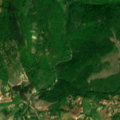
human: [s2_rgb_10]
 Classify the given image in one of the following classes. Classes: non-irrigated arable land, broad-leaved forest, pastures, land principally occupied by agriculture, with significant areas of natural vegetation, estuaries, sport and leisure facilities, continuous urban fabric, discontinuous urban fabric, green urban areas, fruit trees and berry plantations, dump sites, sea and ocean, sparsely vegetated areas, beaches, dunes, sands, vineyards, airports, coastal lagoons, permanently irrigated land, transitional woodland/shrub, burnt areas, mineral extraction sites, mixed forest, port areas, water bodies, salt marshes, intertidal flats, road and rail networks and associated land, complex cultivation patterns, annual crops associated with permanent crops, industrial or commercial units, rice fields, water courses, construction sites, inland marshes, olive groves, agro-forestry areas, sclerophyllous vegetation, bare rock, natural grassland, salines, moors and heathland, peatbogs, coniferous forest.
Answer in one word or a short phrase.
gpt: pastures, complex cultivation patterns, land principally occupied by agriculture, with significant areas of natural vegetation, broad-leaved forest, transitional woodland/shrub